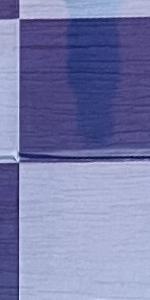
Label: Empty